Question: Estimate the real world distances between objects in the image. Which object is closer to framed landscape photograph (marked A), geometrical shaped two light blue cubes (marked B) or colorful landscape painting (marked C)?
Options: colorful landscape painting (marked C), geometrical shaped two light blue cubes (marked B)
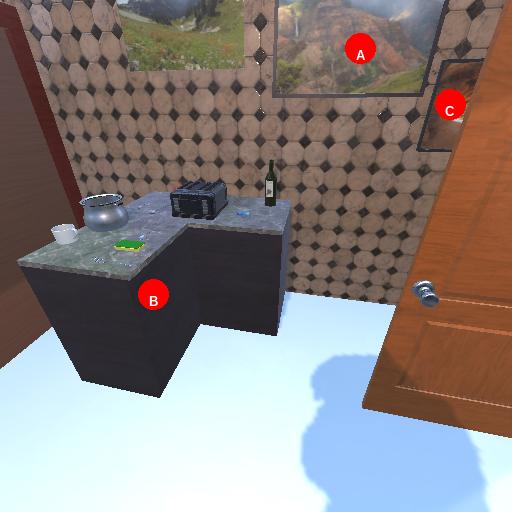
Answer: colorful landscape painting (marked C)